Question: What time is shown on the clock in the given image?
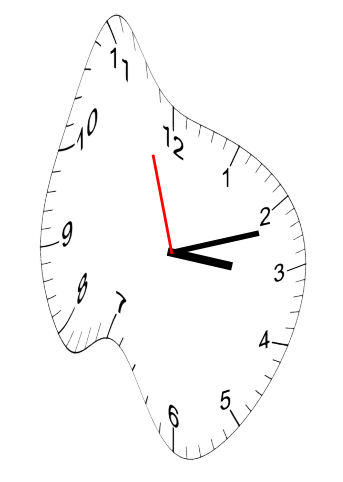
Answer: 03:11:57